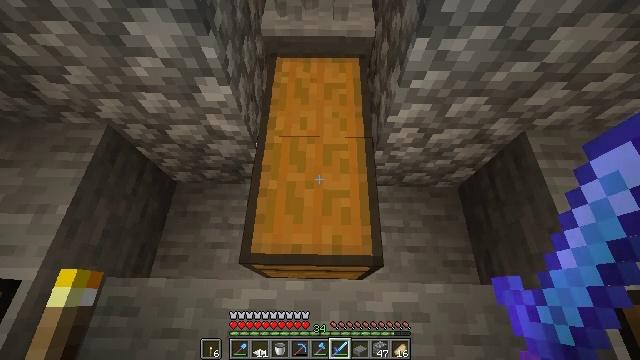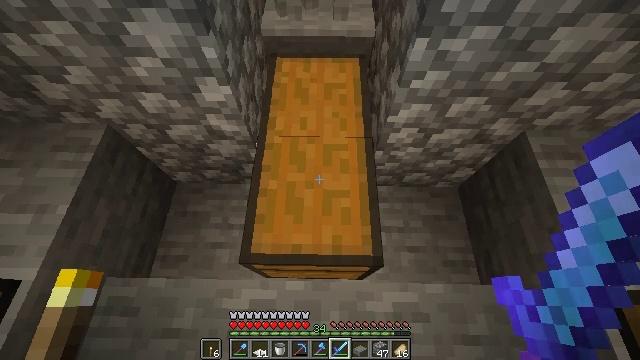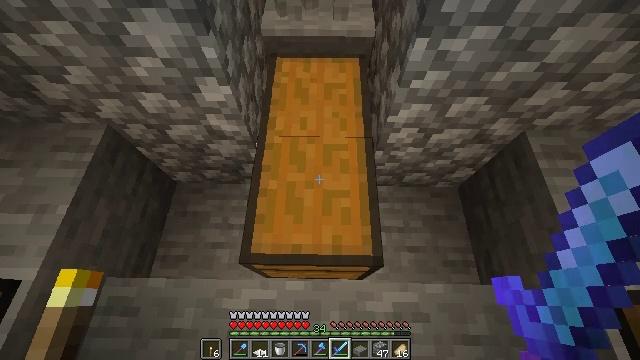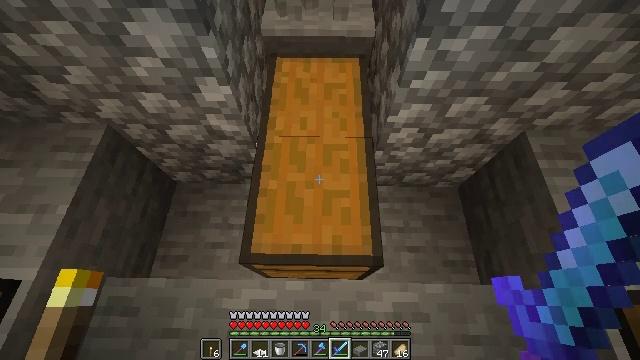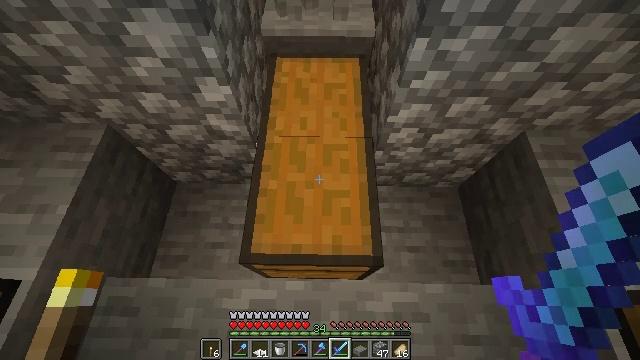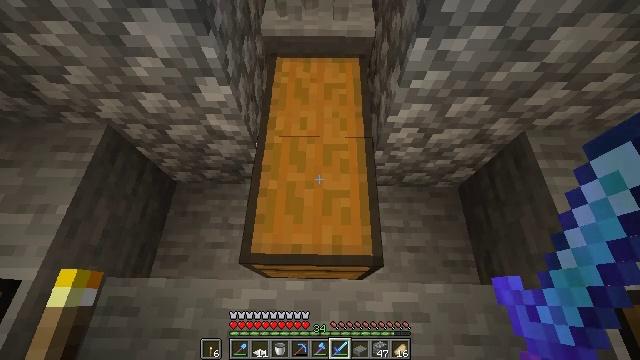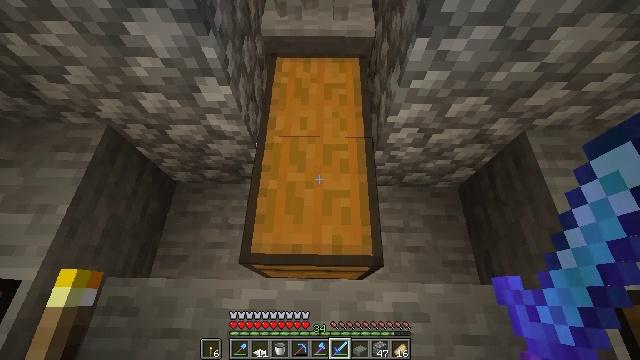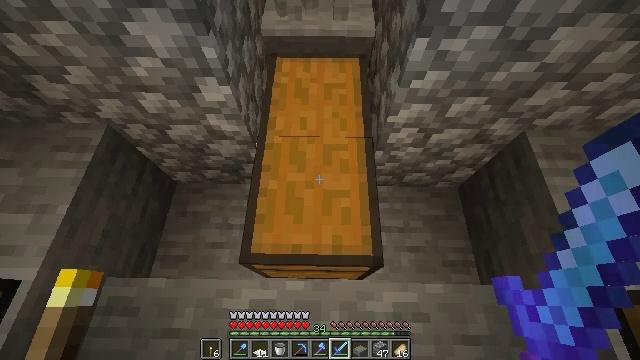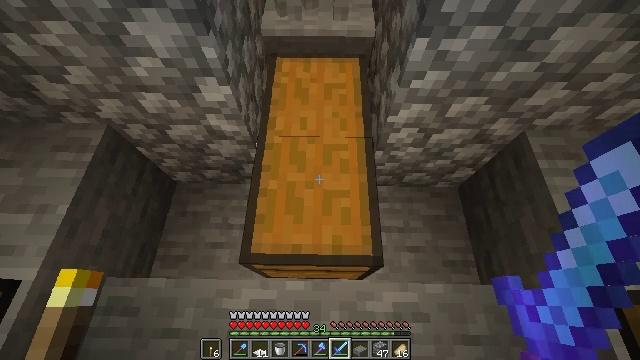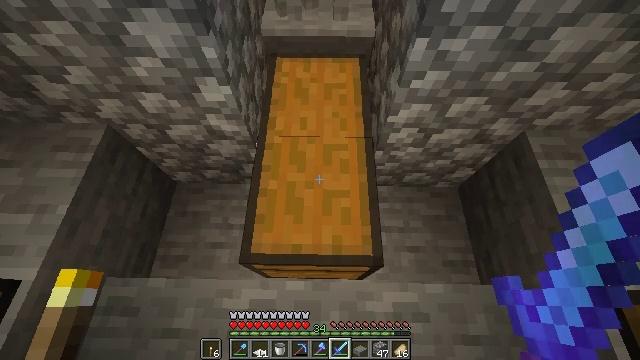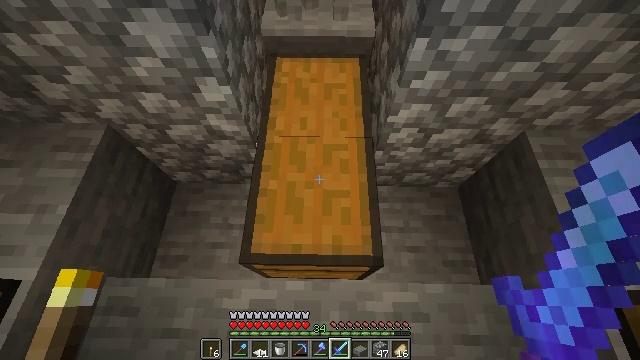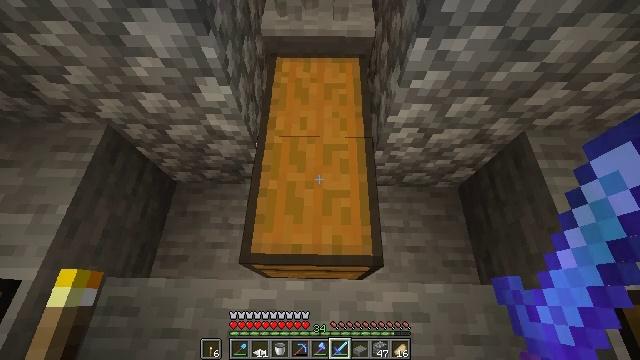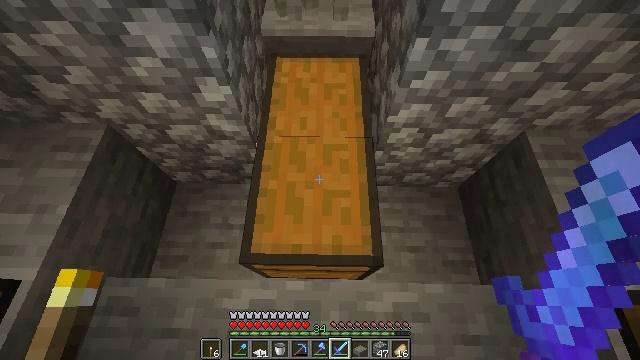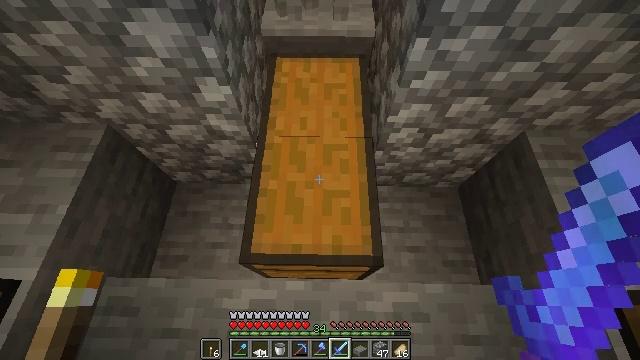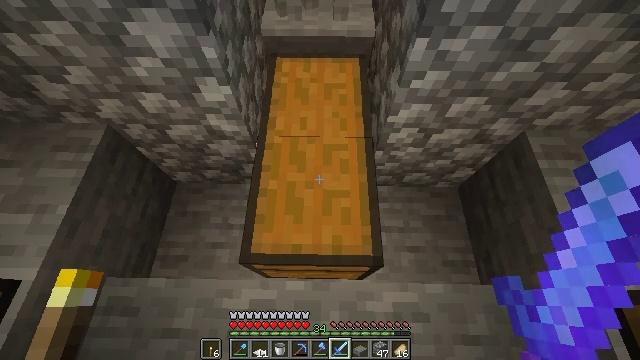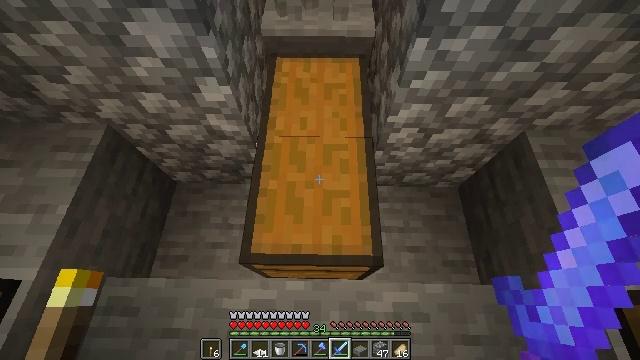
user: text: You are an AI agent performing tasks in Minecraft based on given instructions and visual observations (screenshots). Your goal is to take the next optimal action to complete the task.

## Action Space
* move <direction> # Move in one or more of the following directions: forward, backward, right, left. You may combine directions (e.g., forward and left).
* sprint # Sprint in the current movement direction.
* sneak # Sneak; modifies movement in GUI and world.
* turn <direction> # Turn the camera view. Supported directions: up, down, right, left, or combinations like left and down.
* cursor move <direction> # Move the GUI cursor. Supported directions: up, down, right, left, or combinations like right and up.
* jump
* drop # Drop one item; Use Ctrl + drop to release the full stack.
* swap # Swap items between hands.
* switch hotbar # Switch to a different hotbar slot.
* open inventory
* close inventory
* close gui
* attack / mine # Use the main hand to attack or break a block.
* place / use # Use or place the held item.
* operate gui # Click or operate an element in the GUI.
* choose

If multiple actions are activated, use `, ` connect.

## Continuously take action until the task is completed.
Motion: motion action
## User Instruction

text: Drop a diamond sword.
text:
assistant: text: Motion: no_op
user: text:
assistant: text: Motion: no_op
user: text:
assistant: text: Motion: no_op
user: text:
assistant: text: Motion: no_op
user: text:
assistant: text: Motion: no_op
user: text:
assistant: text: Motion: no_op
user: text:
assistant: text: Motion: no_op
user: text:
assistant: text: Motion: no_op
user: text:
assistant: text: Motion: no_op
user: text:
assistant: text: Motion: no_op
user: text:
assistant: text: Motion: no_op
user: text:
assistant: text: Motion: no_op
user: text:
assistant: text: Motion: no_op
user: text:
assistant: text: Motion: no_op
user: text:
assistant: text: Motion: no_op
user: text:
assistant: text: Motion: no_op
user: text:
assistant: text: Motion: no_op
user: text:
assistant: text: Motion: no_op
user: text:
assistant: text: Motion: no_op
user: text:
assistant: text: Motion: no_op
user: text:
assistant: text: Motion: no_op
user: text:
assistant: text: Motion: no_op
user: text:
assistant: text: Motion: no_op
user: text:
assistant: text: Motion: no_op
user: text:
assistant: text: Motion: no_op
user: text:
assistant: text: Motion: no_op
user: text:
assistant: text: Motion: no_op
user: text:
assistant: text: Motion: no_op
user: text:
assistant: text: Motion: no_op
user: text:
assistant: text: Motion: no_op